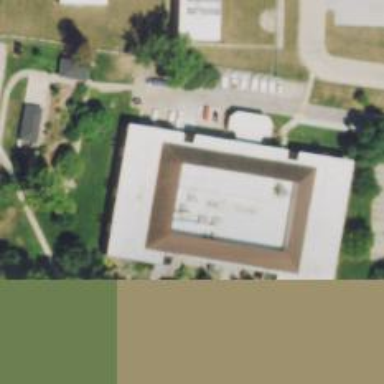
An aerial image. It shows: College building.